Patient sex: F
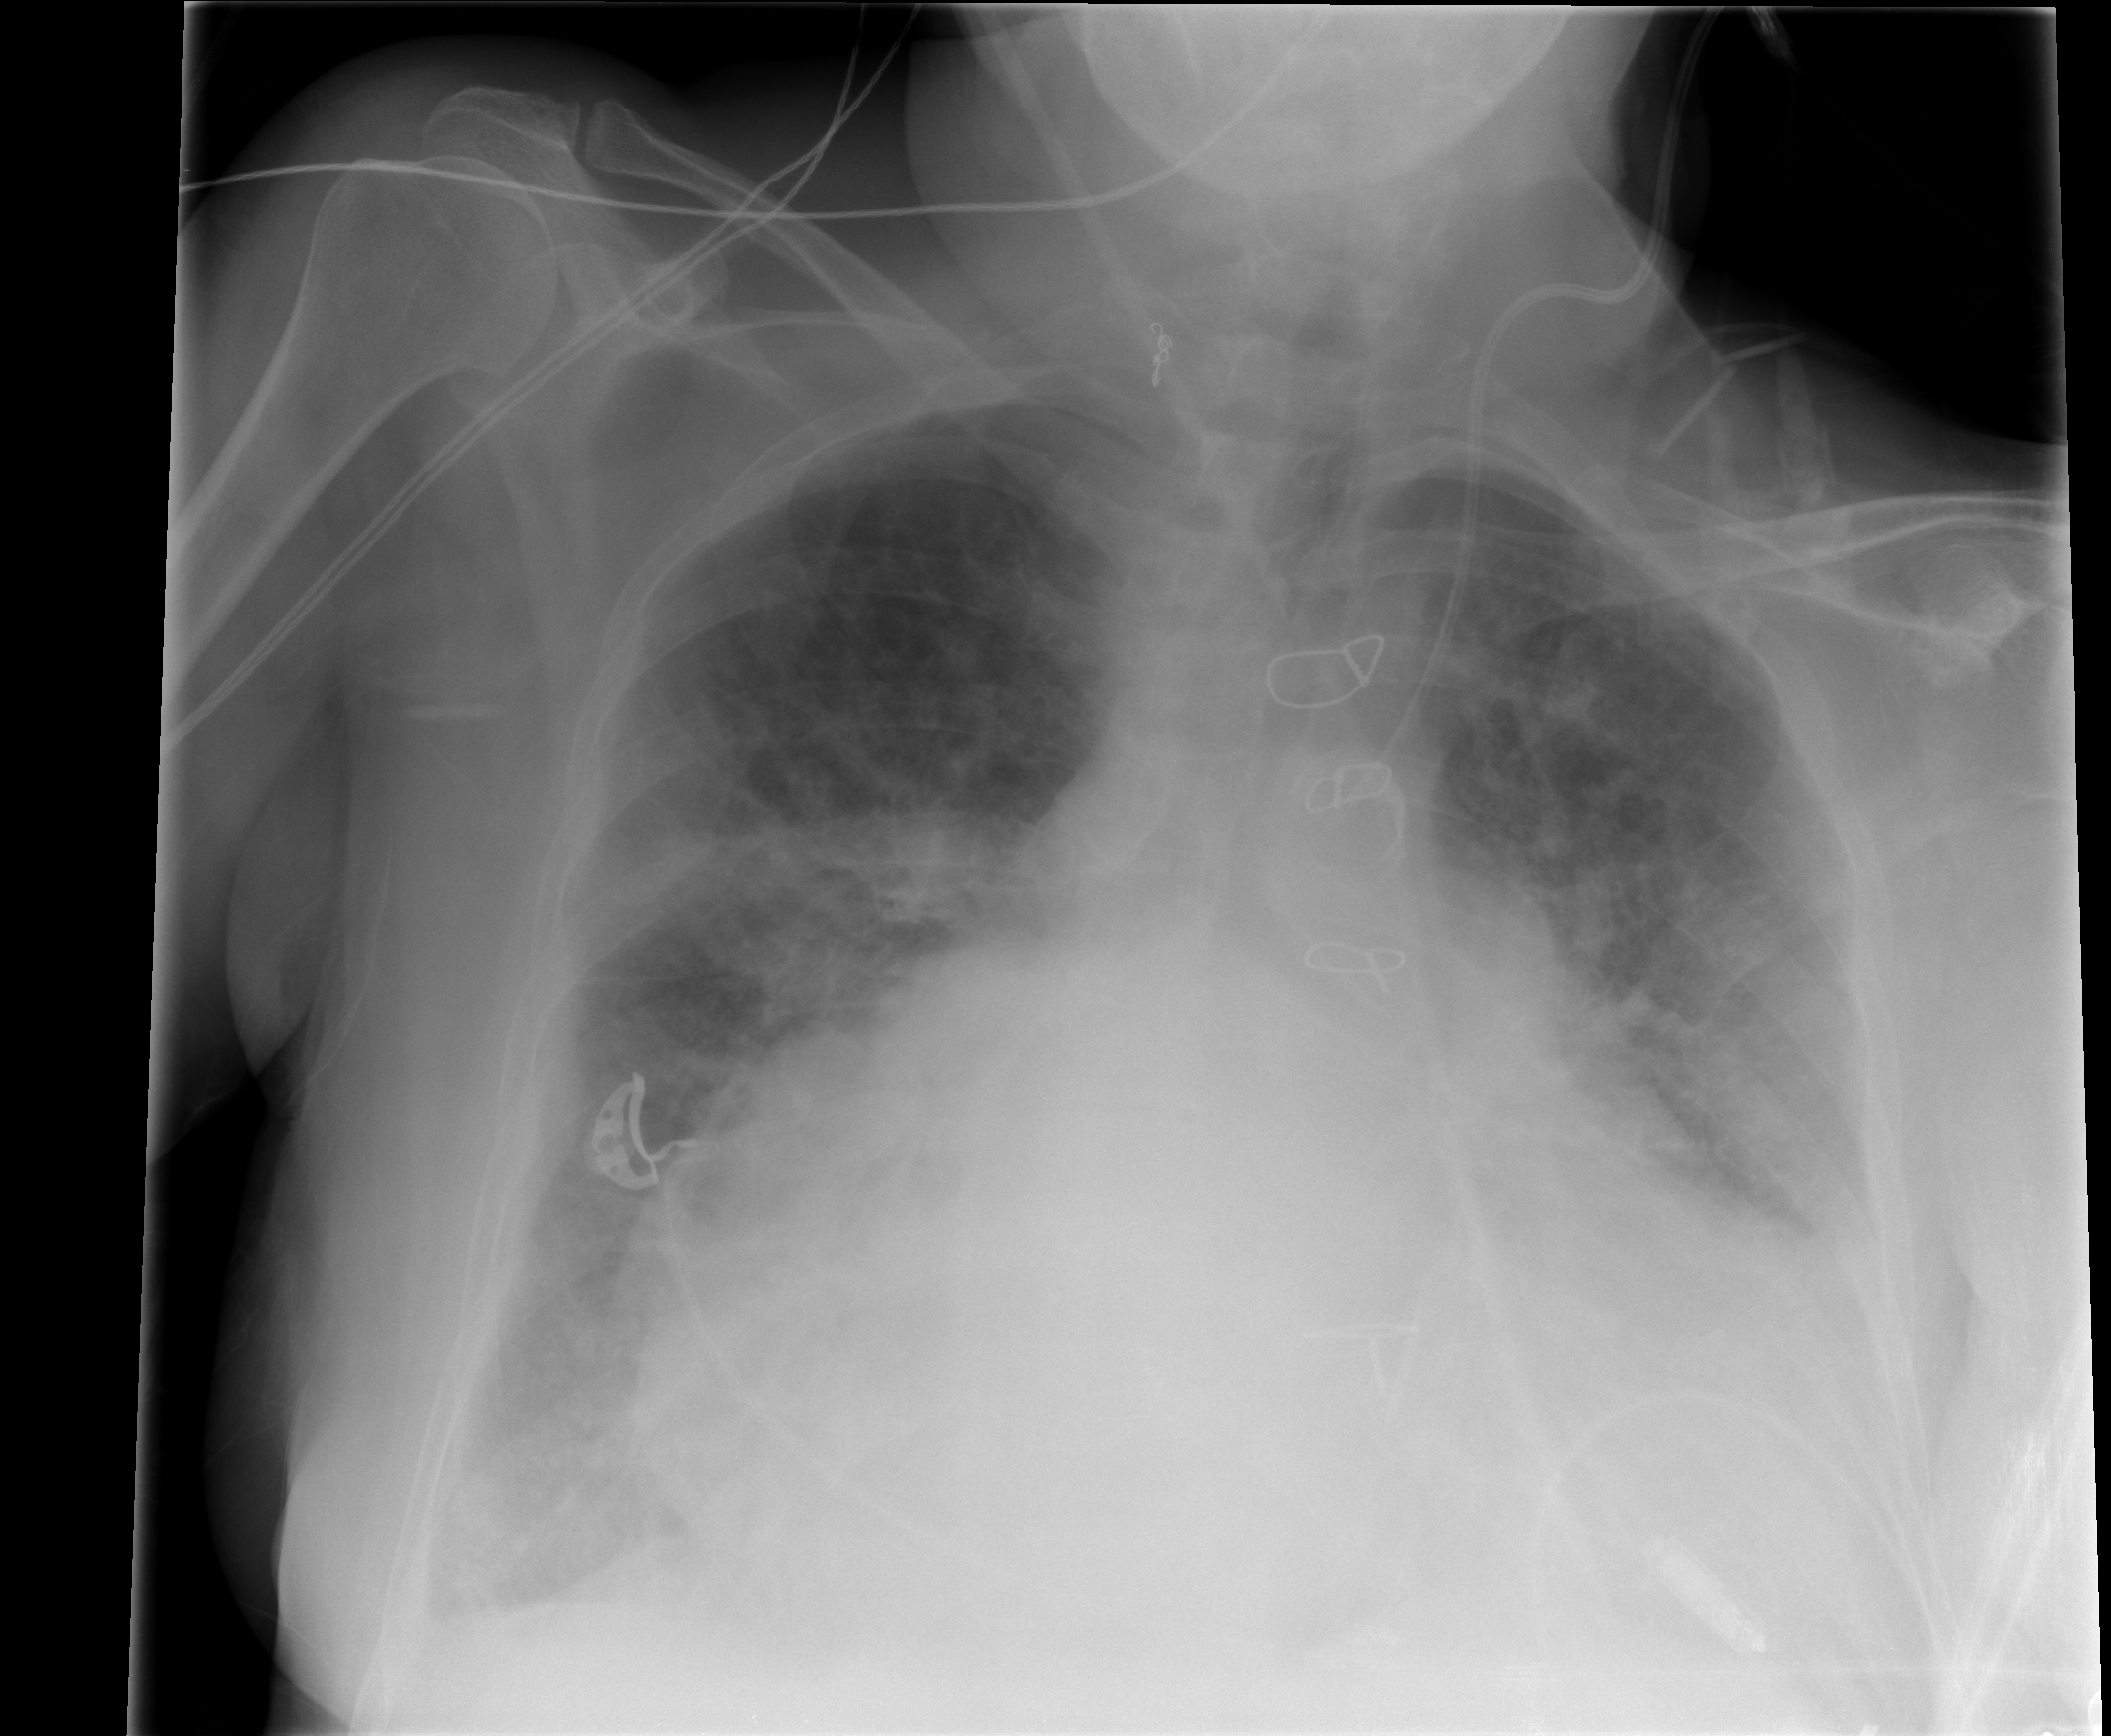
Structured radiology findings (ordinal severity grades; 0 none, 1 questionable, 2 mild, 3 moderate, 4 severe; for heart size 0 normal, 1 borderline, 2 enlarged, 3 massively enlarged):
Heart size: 3
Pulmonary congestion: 3
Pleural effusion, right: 2
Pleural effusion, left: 2
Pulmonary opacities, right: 2
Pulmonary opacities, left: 2
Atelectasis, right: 3
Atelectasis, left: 3